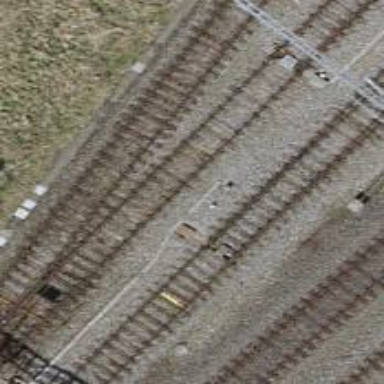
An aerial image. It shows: Rail siding with electrified tracks using contact line.